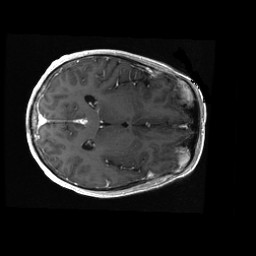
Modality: T1w
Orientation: axial
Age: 54
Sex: female
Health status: ill